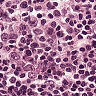
Metastatic tissue present: no